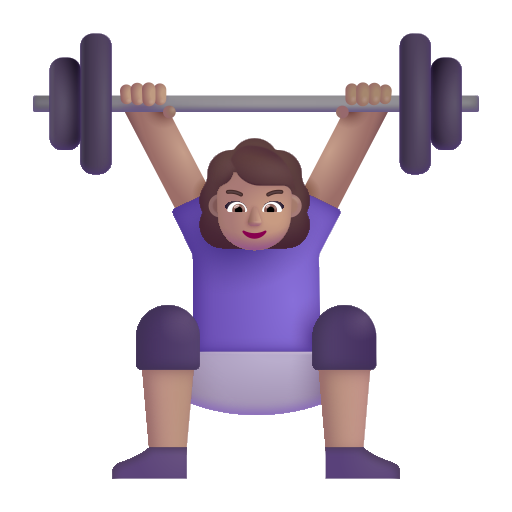
woman lifting weights color